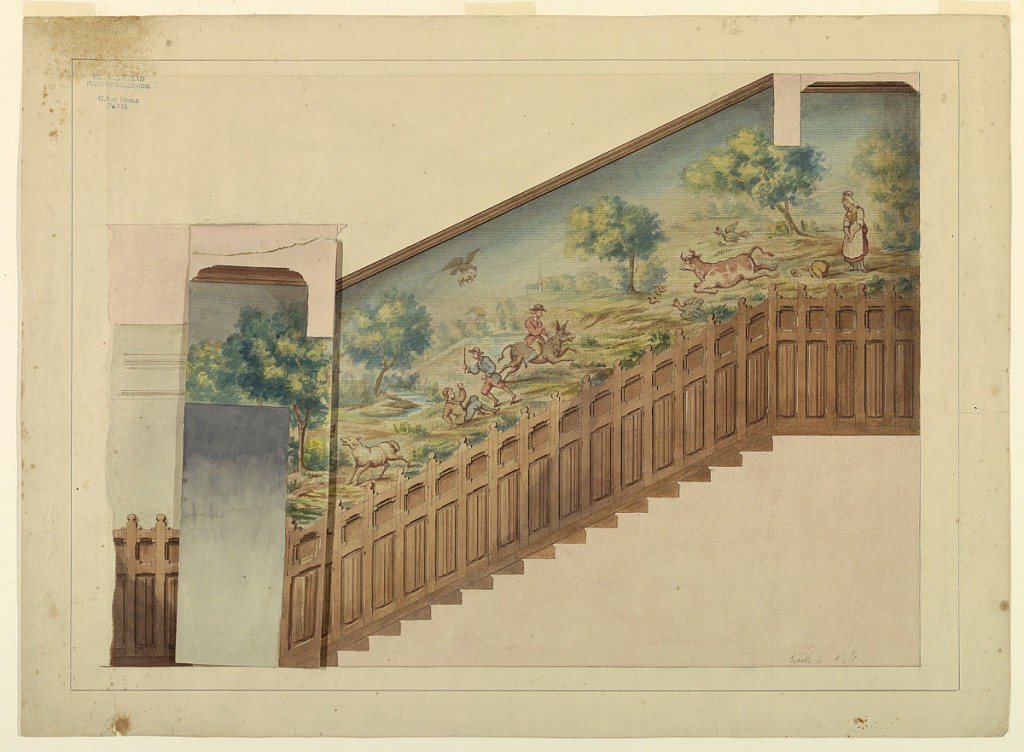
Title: Design with Overlay for Portion of Stairway in Château-sur-Mer, Newport, Rhode Island
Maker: Charles Salagnad, French
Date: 1872
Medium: Brush and ink and watercolor on paper
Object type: Drawing
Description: Horizontal rectangle. South wall of stairway, with stairs rising from main story level at left to landing at right. Hinged overlay attached to give alternative of solid wall, on main level, or door (door in existing scheme). Decoration of panelled wainscoting, surmounted with simulation of tapestry by painted sacking.